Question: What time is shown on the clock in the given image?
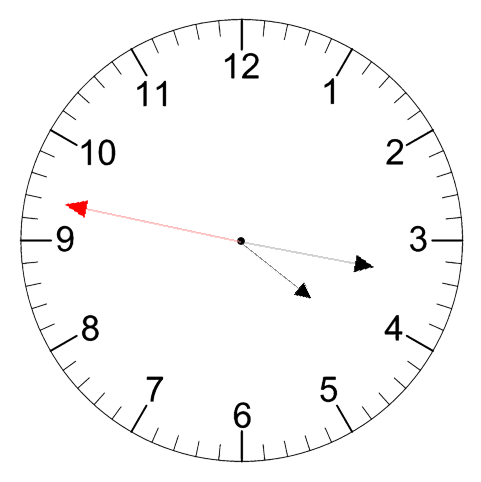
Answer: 04:16:47